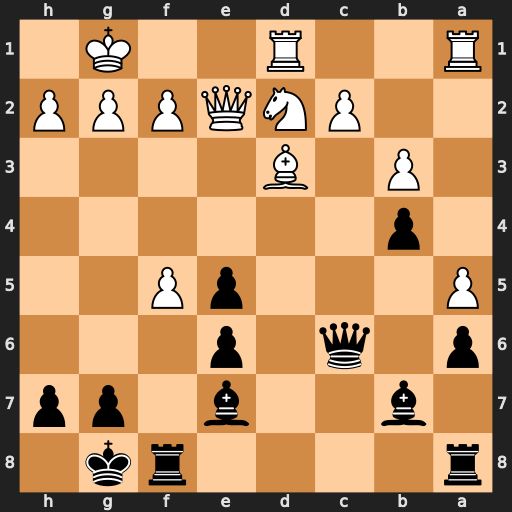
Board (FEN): r4rk1/1b2b1pp/p1q1p3/P3pP2/1p6/1P1B4/2PNQPPP/R2R2K1
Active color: b
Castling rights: -
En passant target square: -
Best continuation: Qxg2#